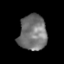
Tissue: lung
Cell type: Epithelial cells
Senescence score: 0.1724
Nuclear area (px): 969
Mean DAPI intensity: 116.05